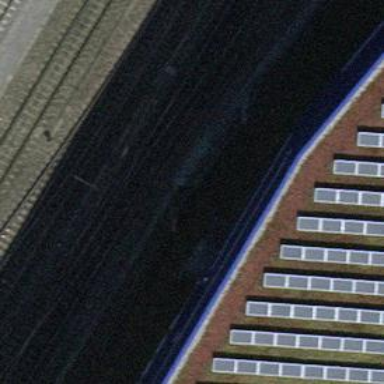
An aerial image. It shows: Rail yard with electrified contact lines for the trains.